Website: lowes
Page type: receipt
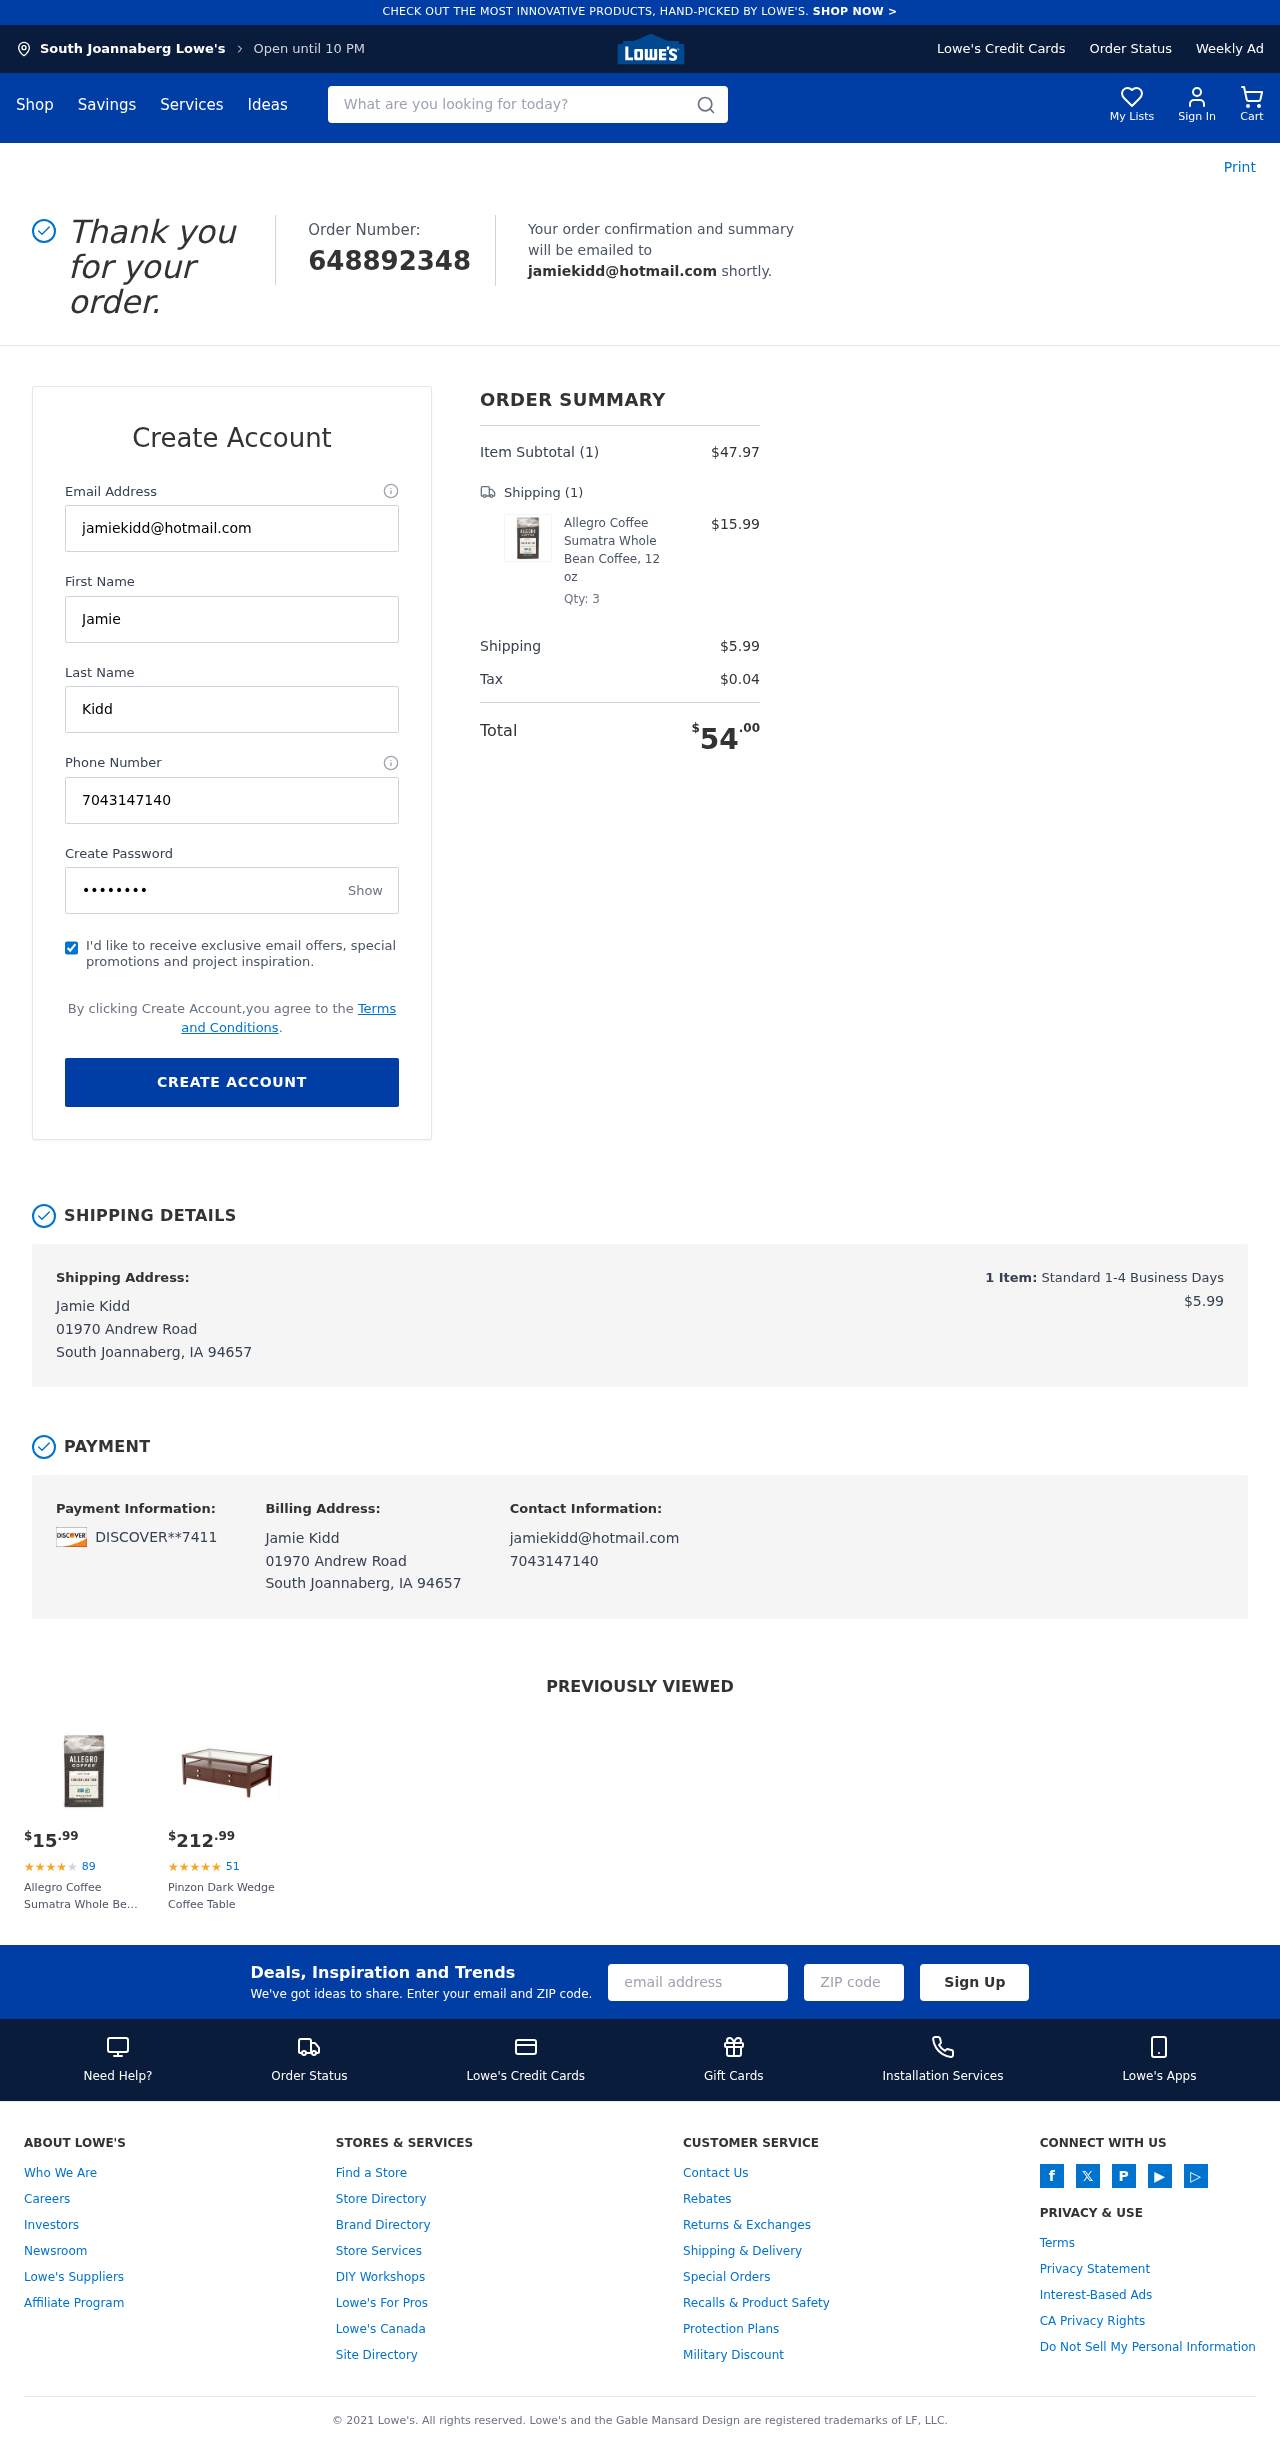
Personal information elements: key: PII_CARD_LAST4
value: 7411
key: PII_CARD_TYPE
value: DISCOVER
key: PII_CITY
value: South Joannaberg
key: PII_EMAIL
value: jamiekidd@hotmail.com
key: PII_FULLNAME
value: Jamie Kidd
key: PII_PHONE
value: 7043147140
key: PII_STREET
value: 01970 Andrew Road
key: PII_FIRSTNAME
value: Jamie
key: PII_LASTNAME
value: Kidd
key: PII_CITY_STATE_ZIP
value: South Joannaberg, IA 94657
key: PII_FULLNAME2
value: Jamie Kidd
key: PII_FULLNAME3
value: Jamie Kidd
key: PII_FIRSTNAME2
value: Jamie
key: PII_FIRSTNAME3
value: Jamie
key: PII_LASTNAME2
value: Kidd
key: PII_LASTNAME3
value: Kidd
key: PII_FIRSTNAME_DERIVED
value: Jamie
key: PII_LASTNAME_DERIVED
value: Kidd
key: PII_FULLNAME_DERIVED
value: Jamie Kidd
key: PII_NAME_FULL_DERIVED
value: Jamie Kidd
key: PII_STREET2
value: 01970 Andrew Road
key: PII_CITY_STATE_ZIP2
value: South Joannaberg, IA 94657
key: PII_EMAIL2
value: jamiekidd@hotmail.com
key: PII_EMAIL3
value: jamiekidd@hotmail.com
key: PII_PHONE_LINE
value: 7140
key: PII_PHONE_SUFFIX
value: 7140
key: PII_PHONE2
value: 7043147140
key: PII_PHONE3
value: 7043147140
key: PII_PHONE_NUMERIC
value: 7043147140
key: PII_PHONE_LINE_NUMERIC
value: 7140
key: PII_PHONE_SUFFIX_NUMERIC
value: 7140
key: PII_PHONE2_NUMERIC
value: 7043147140
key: PII_PHONE3_NUMERIC
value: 7043147140
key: PII_PHONE_DIGITS
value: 7043147140
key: PII_PHONE_LAST4
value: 7140
Product elements: key: PRODUCT1_NAME
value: Allegro Coffee Sumatra Whole Bean Coffee, 12 oz
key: PRODUCT1_PRICE
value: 15.99
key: PRODUCT1_QUANTITY
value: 3
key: PRODUCT2_NAME
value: Pinzon Dark Wedge Coffee Table
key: PRODUCT2_NUM_RATINGS
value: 51
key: PRODUCT2_PRICE
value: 212.99
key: PRODUCT1_PRICE2
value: $15.99
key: PRODUCT1_RATING2
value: ★
★
★
★
★
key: PRODUCT1_NUM_RATINGS2
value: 89
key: PRODUCT1_NAME2
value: Allegro Coffee Sumatra Whole Bean Coffee, 12 oz
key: PRODUCT2_RATING
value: ★
★
★
★
★
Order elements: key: ORDER_ID
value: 648892348
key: ORDER_NUM_ITEMS
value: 1
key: ORDER_SUBTOTAL
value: $47.97
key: ORDER_NUM_ITEMS2
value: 1
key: ORDER_SHIPPING_COST
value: $5.99
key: ORDER_TAX
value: $0.04
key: ORDER_TOTAL
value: $54.00
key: ORDER_NUM_ITEMS3
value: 1
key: ORDER_SHIPPING_COST2
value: $5.99
Search elements: key: HEADER_SEARCH
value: What are you looking for today?